Question: i am a novice to C++ , I was trying to write this program for adding two very large numbers using strings but the program is not working correctly and I can't get what's wrong with it , please help me with this.
'''
#include<iostream>
#include<stack>
#include<string>
using namespace std;
int main() {
stack <char> a1;
stack<char> a2;
stack<int> result;
stack<int> temp;
int carry = 0;
string num1;
string num2;
cout << "Enter first number (both numbers should have equal digits)" << endl;
getline(cin, num1);
cout << "Enter second number" << endl;
getline(cin, num2);
for (int i = num1.size()-1; i >= 0; i--) {
a1.push(num1[i]);
a2.push(num2[i]);
}
while (!a1.empty() && !a2.empty()) {
int element = (int)a1.top() + (int)a2.top() + carry;
cout << element;
if (element > 10) {
element %= 10;
carry = 1;
}
result.push(element);
cout << result.top() << endl;
a1.pop();
a2.pop();
}
string abc;
while (!result.empty()) {
temp.push(result.top());
result.pop();
abc += temp.top();
}
cout << abc;
}
'''
I know i have definitely made a logical mistake , but i can't get it , can anyone please guide me?
the following is the output am getting

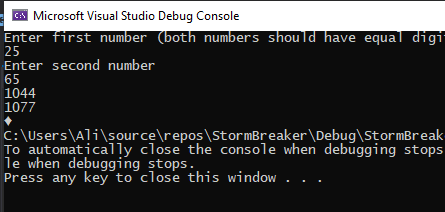
Answer: I was thinking, why stacks should be used. My guess is that you did this, because the numbers must be processed from right to left.
Additionally, you have obiously a challenge with strings with a different length.
But both problems can be solved easily. Let us start with the different length strings.
If 2 strings have a different length, we can pad (fill in) the shorter string with leading '0's. How many leading '0s' do we need to add? Right, the delta of the lengths.
And for inserting characters in a string at a certain position, we have the function <URL>.
So, the code for that will look like this:
'''
if (numberAsString1.length() < numberAsString2.length())
numberAsString1.insert(0, numberAsString2.length() - numberAsString2.length(), '0');
else
numberAsString2.insert(0, numberAsString1.length() - numberAsString2.length(), '0');
'''
This is rather straightforward.
The result will always be 2 strings with equal length. With entering "1234" and "9", we will get: "1234" and "0009".
This makes the next task easier.
---
Now that we have 2 equal length strings, we can "add", like we learned in school.
We go from right to left, by starting with the highest possible index of a character in the string. This is always length-1.
For calculating the sum, we need first to subtract the ASCII code for '0' from the characters in the string, because the string contains not integer numbers, but characters. For example "123" consists of '1', '2', '3' and not of 1,2,3.
Suming up is then easy: digit + digit + carry.
The resulting digit is always the 'sum % 10'. And the next carry is always 'sum / 10'. Example 1: '3+5=8 8%10=8 8/10=0'. Example 2: '9+8=17 17%10=7 17/10=1'.
So, also this is rather simple.
After we worked on all digits of the strings, there maybe still a set carry. This we will then add to the string.
Adding digits will be done in any case using the instert function. Because we want to insert digits on the left side of the resulting string.
So, with working from right to left, using correct indices and the insert function, we do not have the need for a stack.
With a lot of input checking, the whole function would look like this:
'''
#include <iostream>
#include <string>
#include <algorithm>
#include <cctype>
int main() {
// Give instruction to user
std::cout << "
Please enter 2 positive interger numbers:
";
// Here we will store the user input
std::string numberAsString1{}, numberAsString2{};
// Get strings from user and check, if that worked
if (std::cin >> numberAsString1 >> numberAsString2) {
// Check if all characters in string 1 are digits
if (std::all_of(numberAsString1.begin(), numberAsString1.end(), std::isdigit)) {
// Check if all characters in string 2 are digits
if (std::all_of(numberAsString2.begin(), numberAsString2.end(), std::isdigit)) {
// ---------------------------------------------------------------------------------
// Here we will store the calculated result
std::string result{};
// Temporary helpers
unsigned int carry{};
// ---------------------------------------------------------------------------------
// Make strings equal length. Pad with leading '0' s
if (numberAsString1.length() < numberAsString2.length())
numberAsString1.insert(0, numberAsString2.length() - numberAsString2.length(), '0');
else
numberAsString2.insert(0, numberAsString1.length() - numberAsString2.length(), '0');
// ---------------------------------------------------------------------------------
// Iterate over all digits from right to left
for (int i = numberAsString1.length()-1; i >= 0; --i) {
// Calculate the sum
const int sum = numberAsString1[i]-'0' + numberAsString2[i] - '0' + carry;
// Get the carry bit in case of overflow
carry = sum / 10;
// Save the resulting digit
result.insert(0, 1, sum % 10 + '0');
}
// handle last carry bit
if (carry) result.insert(0, 1, '1');
// ---------------------------------------------------------------------------------
// Show result
std::cout << "
Sum: " << result << '
';
}
else std::cerr << "
Error: number 1 contains illegal characters
";
}
else std::cerr << "
Error: number 2 contains illegal characters
";
}
else std::cerr << "
Error: Problem with input
";
return 0;
}
'''